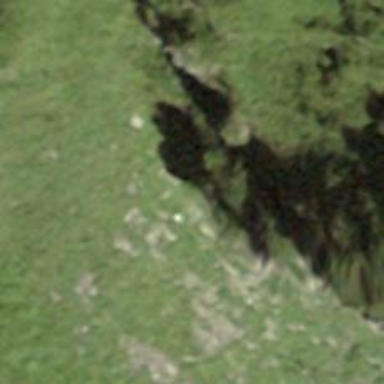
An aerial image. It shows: Natural cliff.